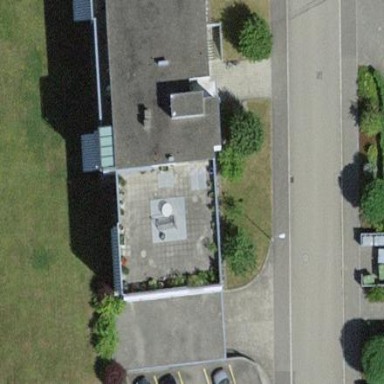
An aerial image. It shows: Flat-roofed apartment building.